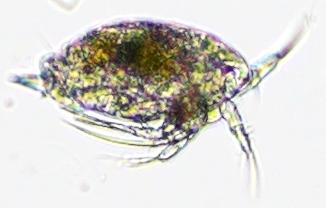
Label: Zooplankton